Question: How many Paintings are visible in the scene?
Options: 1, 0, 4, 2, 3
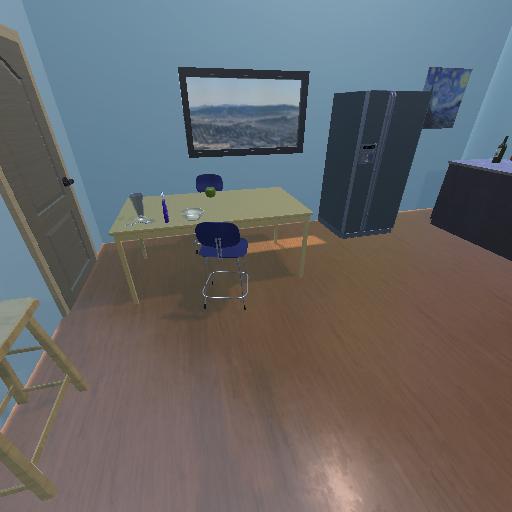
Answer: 1